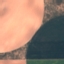
Land use / land cover: AnnualCrop